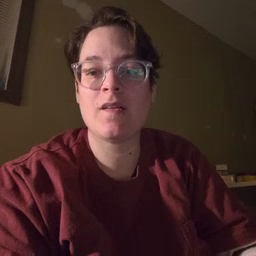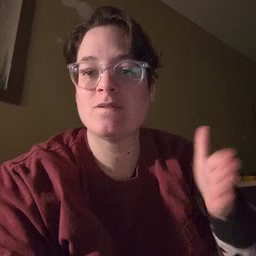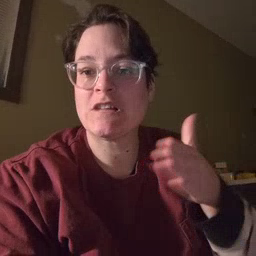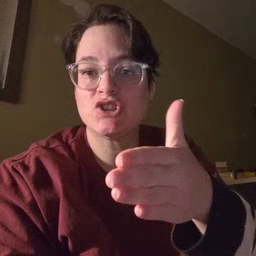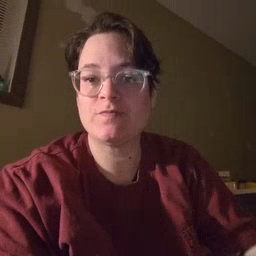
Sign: fish